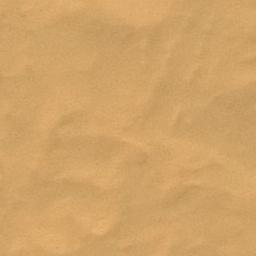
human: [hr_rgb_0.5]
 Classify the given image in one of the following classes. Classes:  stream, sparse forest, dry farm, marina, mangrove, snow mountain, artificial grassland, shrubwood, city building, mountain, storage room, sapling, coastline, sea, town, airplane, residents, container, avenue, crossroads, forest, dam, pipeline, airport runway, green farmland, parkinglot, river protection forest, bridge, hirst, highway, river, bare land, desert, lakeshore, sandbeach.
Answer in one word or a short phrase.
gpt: desert